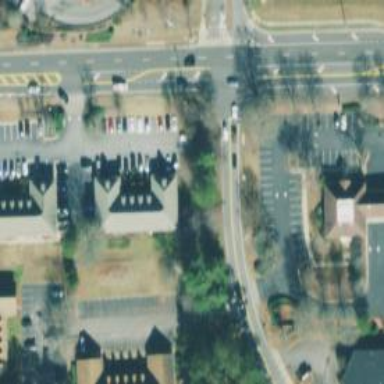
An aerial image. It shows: Healthcare clinic.